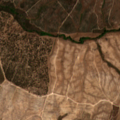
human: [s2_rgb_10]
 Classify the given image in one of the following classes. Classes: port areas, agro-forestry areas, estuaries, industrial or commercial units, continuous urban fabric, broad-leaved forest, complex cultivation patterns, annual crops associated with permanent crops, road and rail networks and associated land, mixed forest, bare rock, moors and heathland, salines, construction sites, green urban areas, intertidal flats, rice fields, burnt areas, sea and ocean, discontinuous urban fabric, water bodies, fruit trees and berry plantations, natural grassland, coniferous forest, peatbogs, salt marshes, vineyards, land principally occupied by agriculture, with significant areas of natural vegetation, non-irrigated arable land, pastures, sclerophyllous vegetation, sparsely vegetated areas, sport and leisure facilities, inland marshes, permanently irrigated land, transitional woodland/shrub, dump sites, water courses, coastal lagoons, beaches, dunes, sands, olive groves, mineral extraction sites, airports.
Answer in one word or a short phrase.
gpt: transitional woodland/shrub